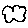
Label: cloud